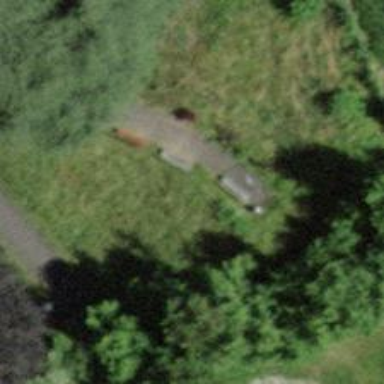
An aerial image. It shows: Bench.